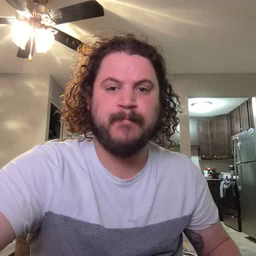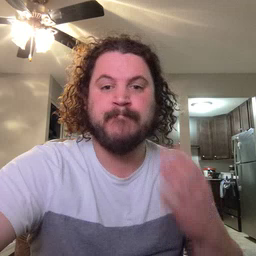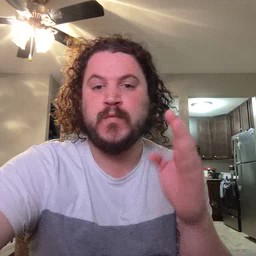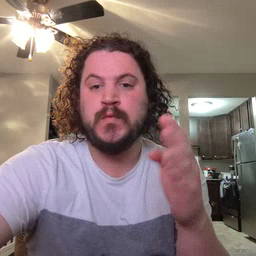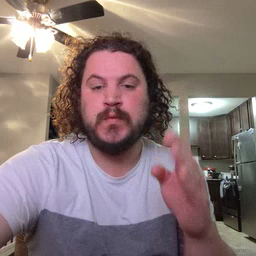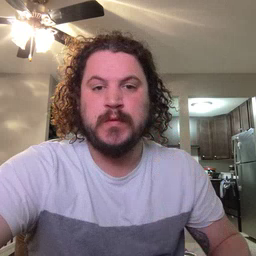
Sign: blue